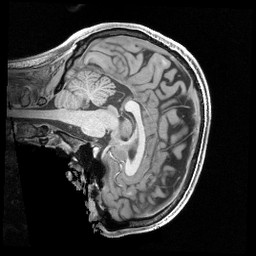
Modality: T1w
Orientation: sagittal
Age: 23
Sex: male
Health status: healthy
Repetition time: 2.4 s
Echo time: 0.00222 s